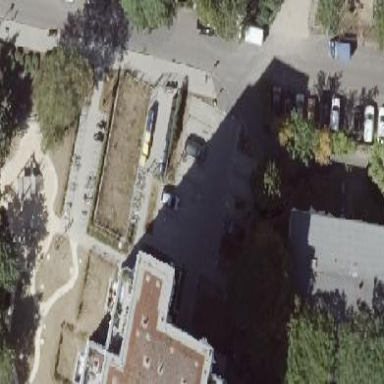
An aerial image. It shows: Parking area surfaced with paving stones.